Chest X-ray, PA view. Patient: 53 years old, sex M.
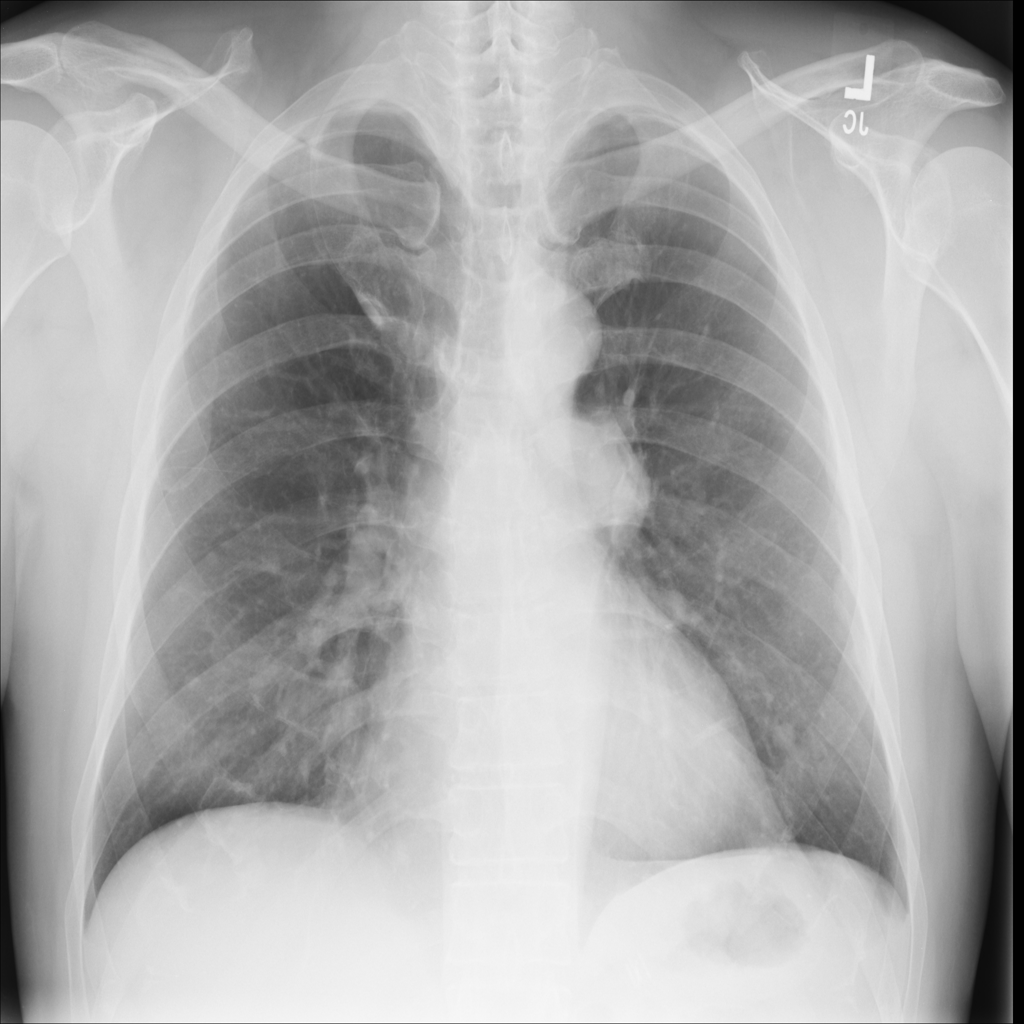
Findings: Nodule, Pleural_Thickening